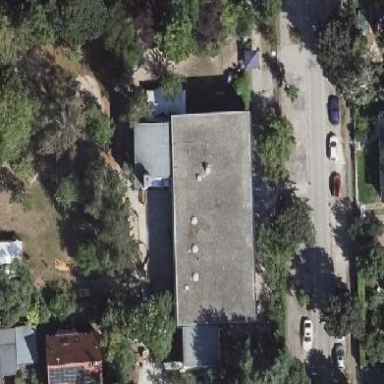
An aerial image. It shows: School building with flat roof.